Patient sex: M
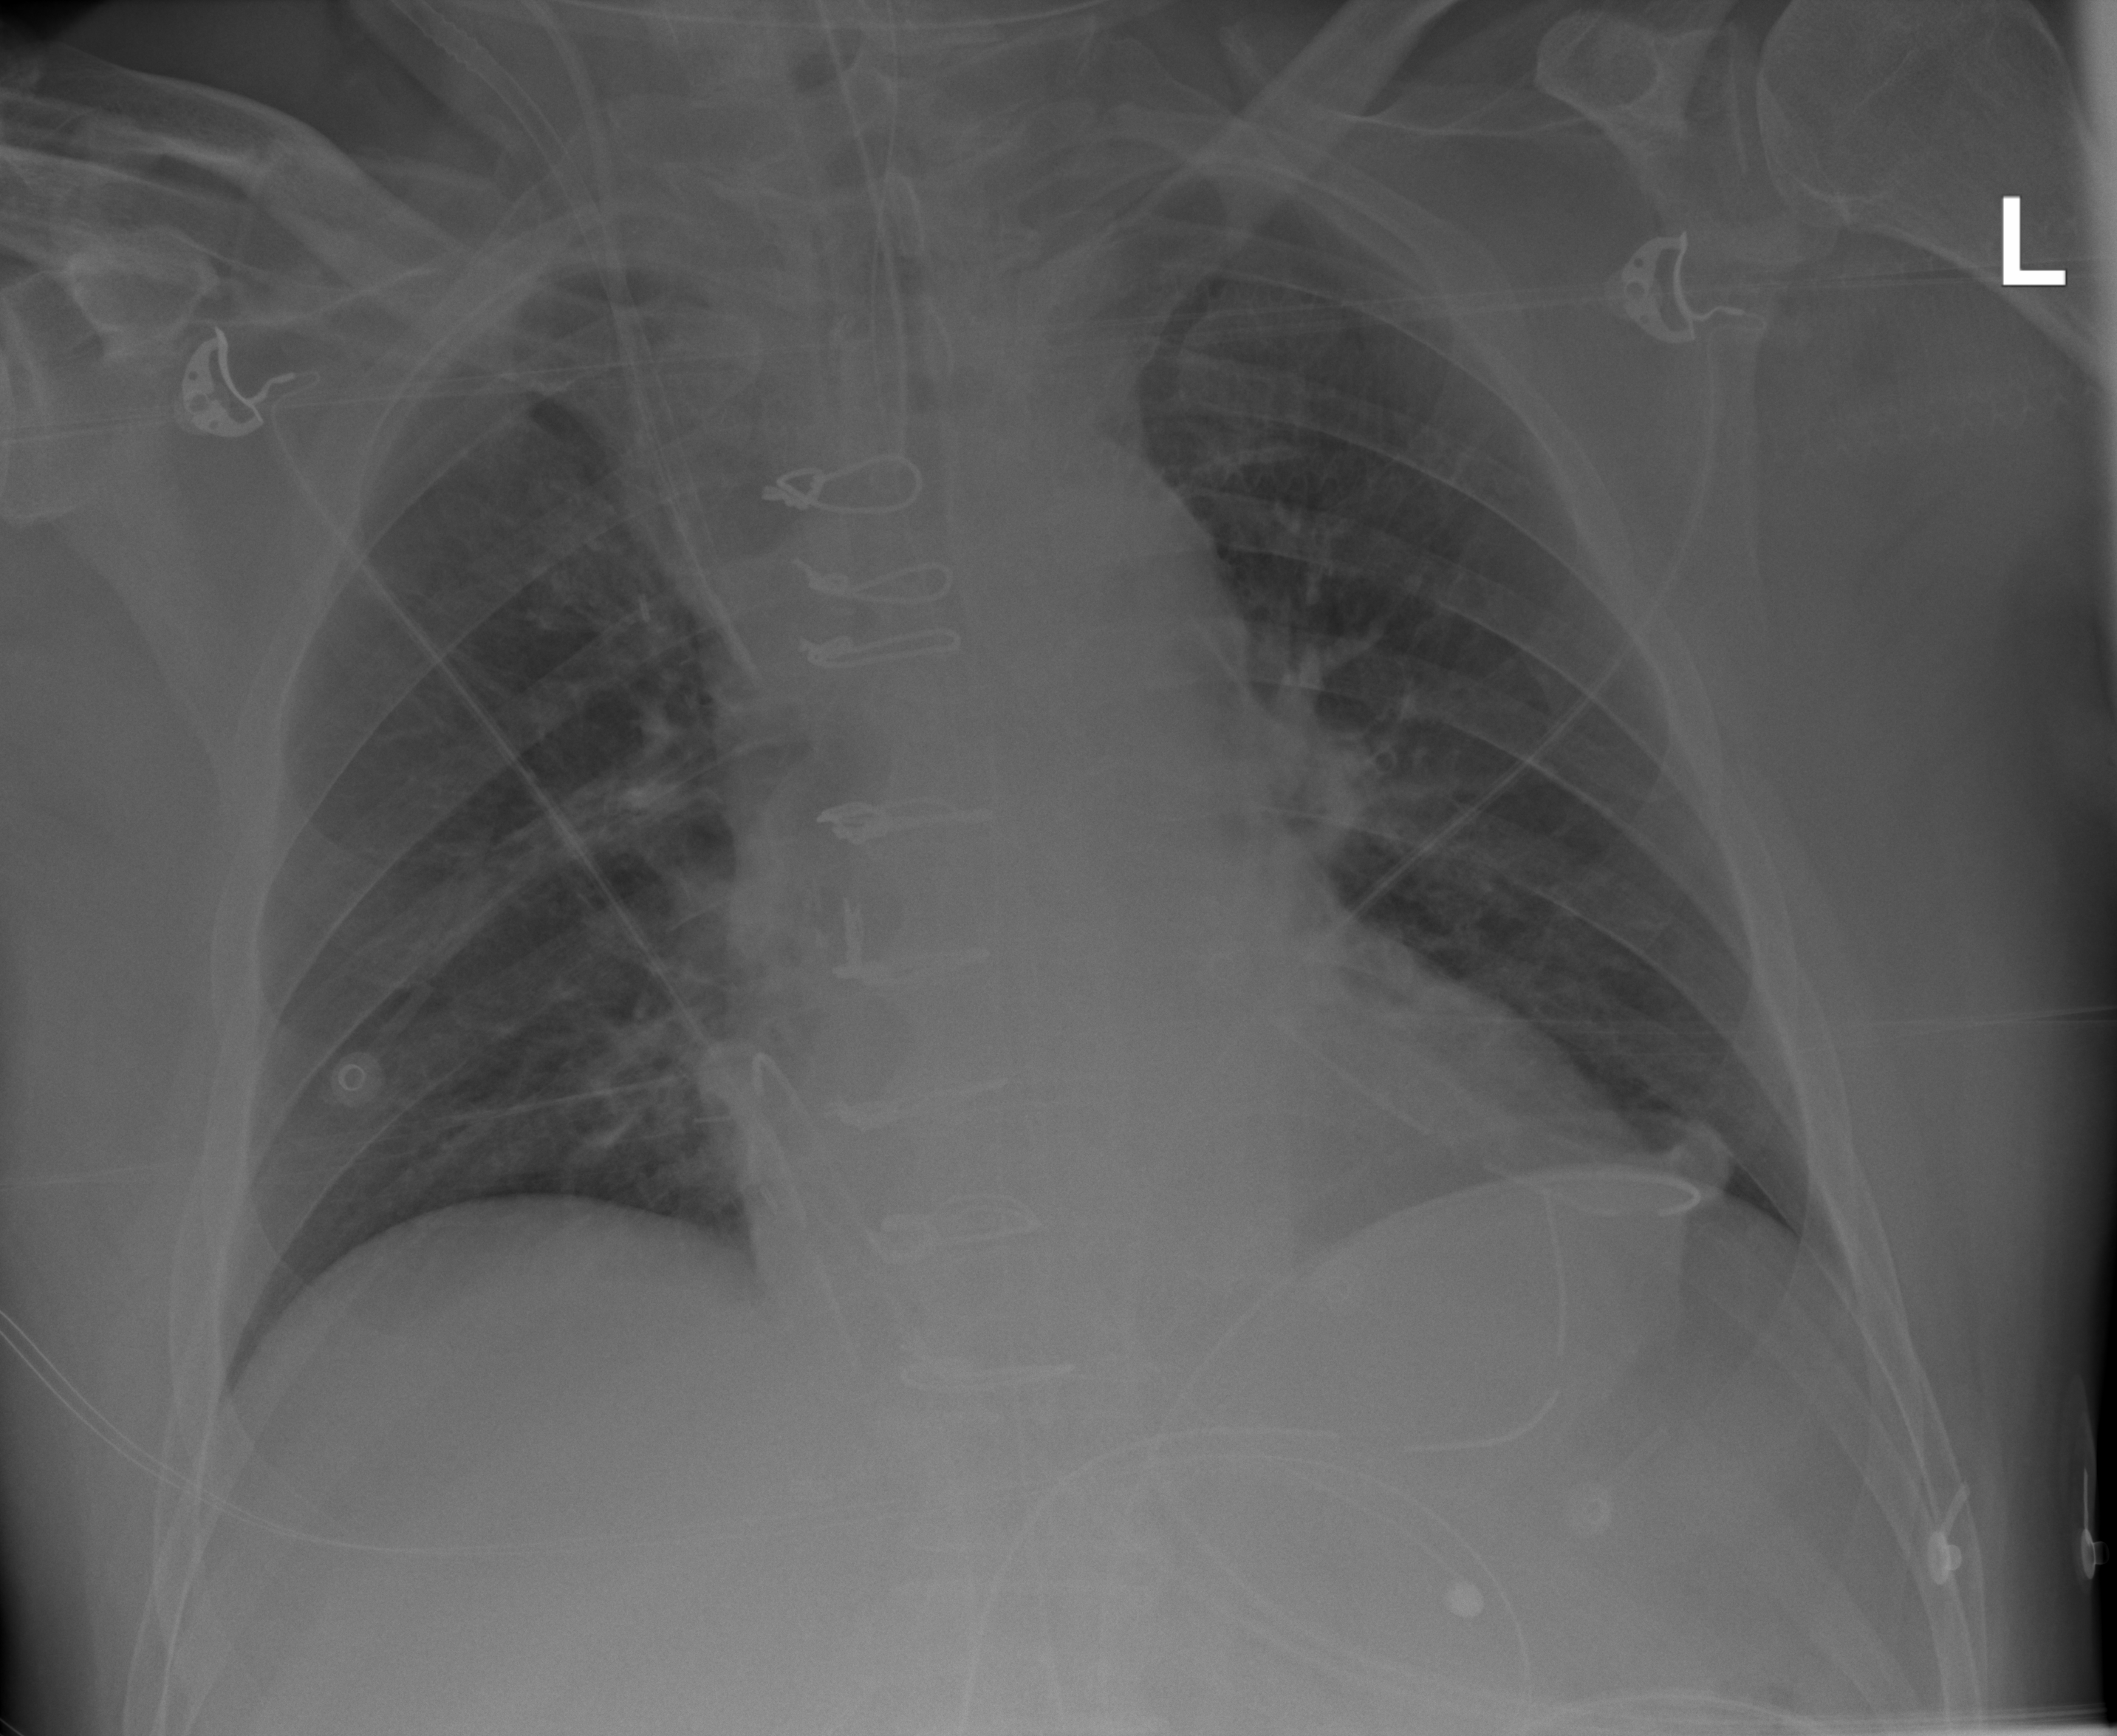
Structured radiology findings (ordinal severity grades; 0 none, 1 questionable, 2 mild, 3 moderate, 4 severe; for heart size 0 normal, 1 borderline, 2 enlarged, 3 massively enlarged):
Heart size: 1
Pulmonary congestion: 1
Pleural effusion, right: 0
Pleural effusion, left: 0
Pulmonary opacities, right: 0
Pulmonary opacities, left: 0
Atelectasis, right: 0
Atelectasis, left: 0